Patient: sex F, age 58
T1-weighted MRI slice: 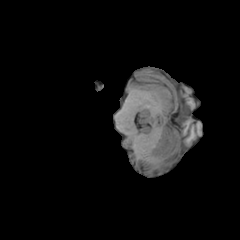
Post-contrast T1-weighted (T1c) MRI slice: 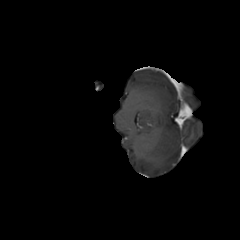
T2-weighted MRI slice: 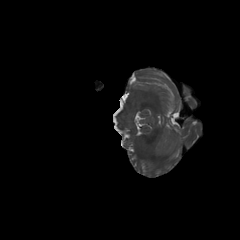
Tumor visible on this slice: no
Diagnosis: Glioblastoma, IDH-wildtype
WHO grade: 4